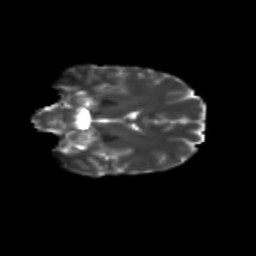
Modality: T2w
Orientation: coronal
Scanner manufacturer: siemens
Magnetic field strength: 3 T
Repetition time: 9.2 s
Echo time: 0.084 s